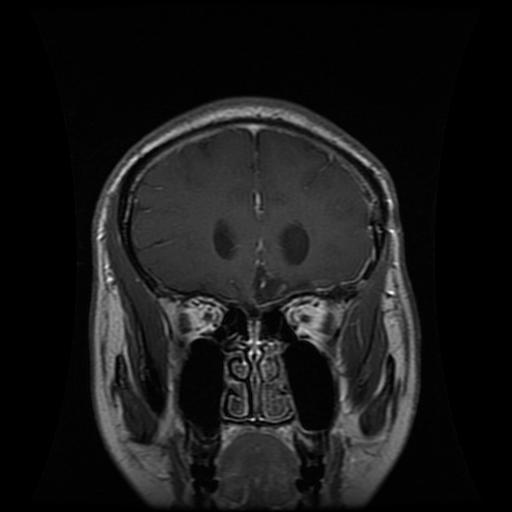
Label: glioma